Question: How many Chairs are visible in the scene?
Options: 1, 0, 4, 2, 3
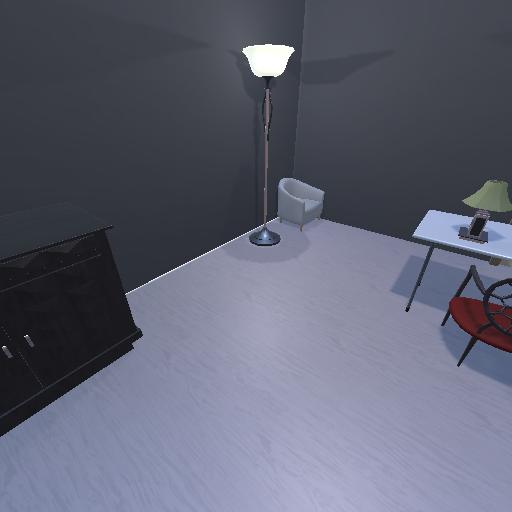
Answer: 1